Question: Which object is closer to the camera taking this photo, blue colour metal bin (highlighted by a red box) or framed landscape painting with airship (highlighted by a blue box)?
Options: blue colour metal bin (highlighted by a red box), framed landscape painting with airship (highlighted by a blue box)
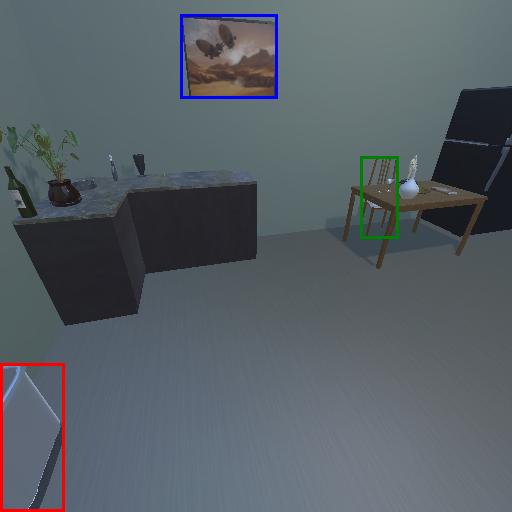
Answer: blue colour metal bin (highlighted by a red box)